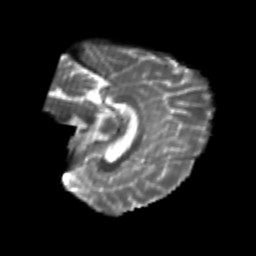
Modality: T2w
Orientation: sagittal
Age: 25
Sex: female
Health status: healthy
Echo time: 0.074 s